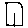
Label: square